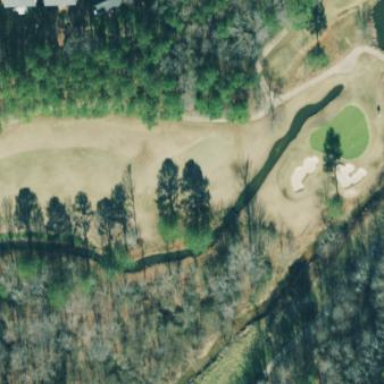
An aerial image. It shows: Water hazard in golf course. The hazard is natural water feature.